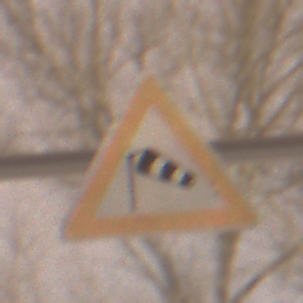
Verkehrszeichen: SeitenwindVonLinks
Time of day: Night
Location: Outdoor (Urban)
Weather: Overcast
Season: Winter
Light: Artificial